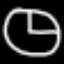
Label: clock